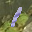
Label: 1